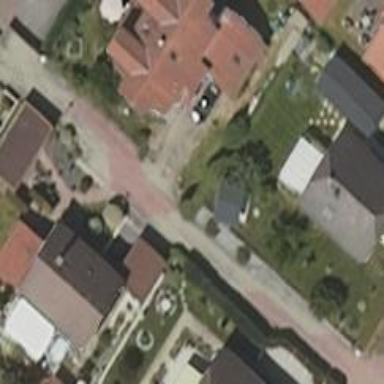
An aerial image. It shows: Living street.